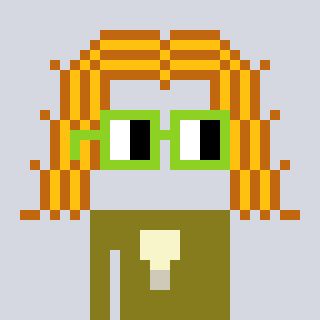
a pixel art character with square light green glasses, a hair-shaped head and a gunk-colored body on a cool background